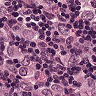
Metastatic tissue present: yes